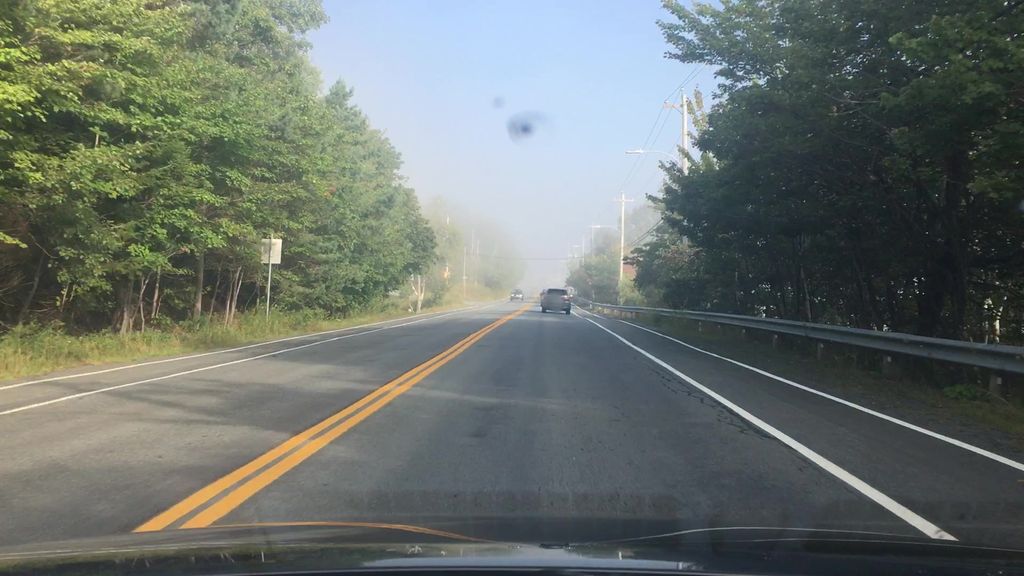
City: halifax